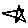
Label: star